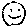
Label: smiley face